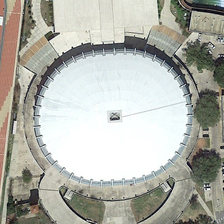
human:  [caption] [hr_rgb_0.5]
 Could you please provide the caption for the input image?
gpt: several buildings and green trees are around a circle building .

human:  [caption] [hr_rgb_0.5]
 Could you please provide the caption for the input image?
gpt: several buildings and green trees are around a circle building .

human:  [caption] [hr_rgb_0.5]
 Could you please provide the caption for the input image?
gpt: several buildings and green trees are around a circle building .

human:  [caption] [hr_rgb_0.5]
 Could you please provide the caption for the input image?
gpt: several buildings and green trees are around a circle building .

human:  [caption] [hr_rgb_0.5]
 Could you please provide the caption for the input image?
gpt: several buildings and green trees are around a circle building .